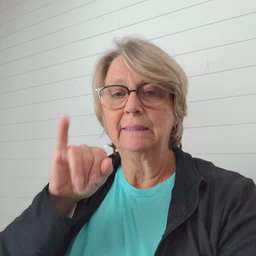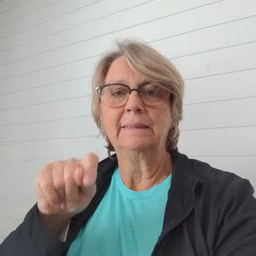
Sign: hesheit